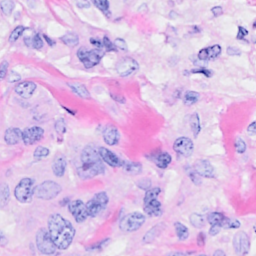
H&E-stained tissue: Breast